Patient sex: F
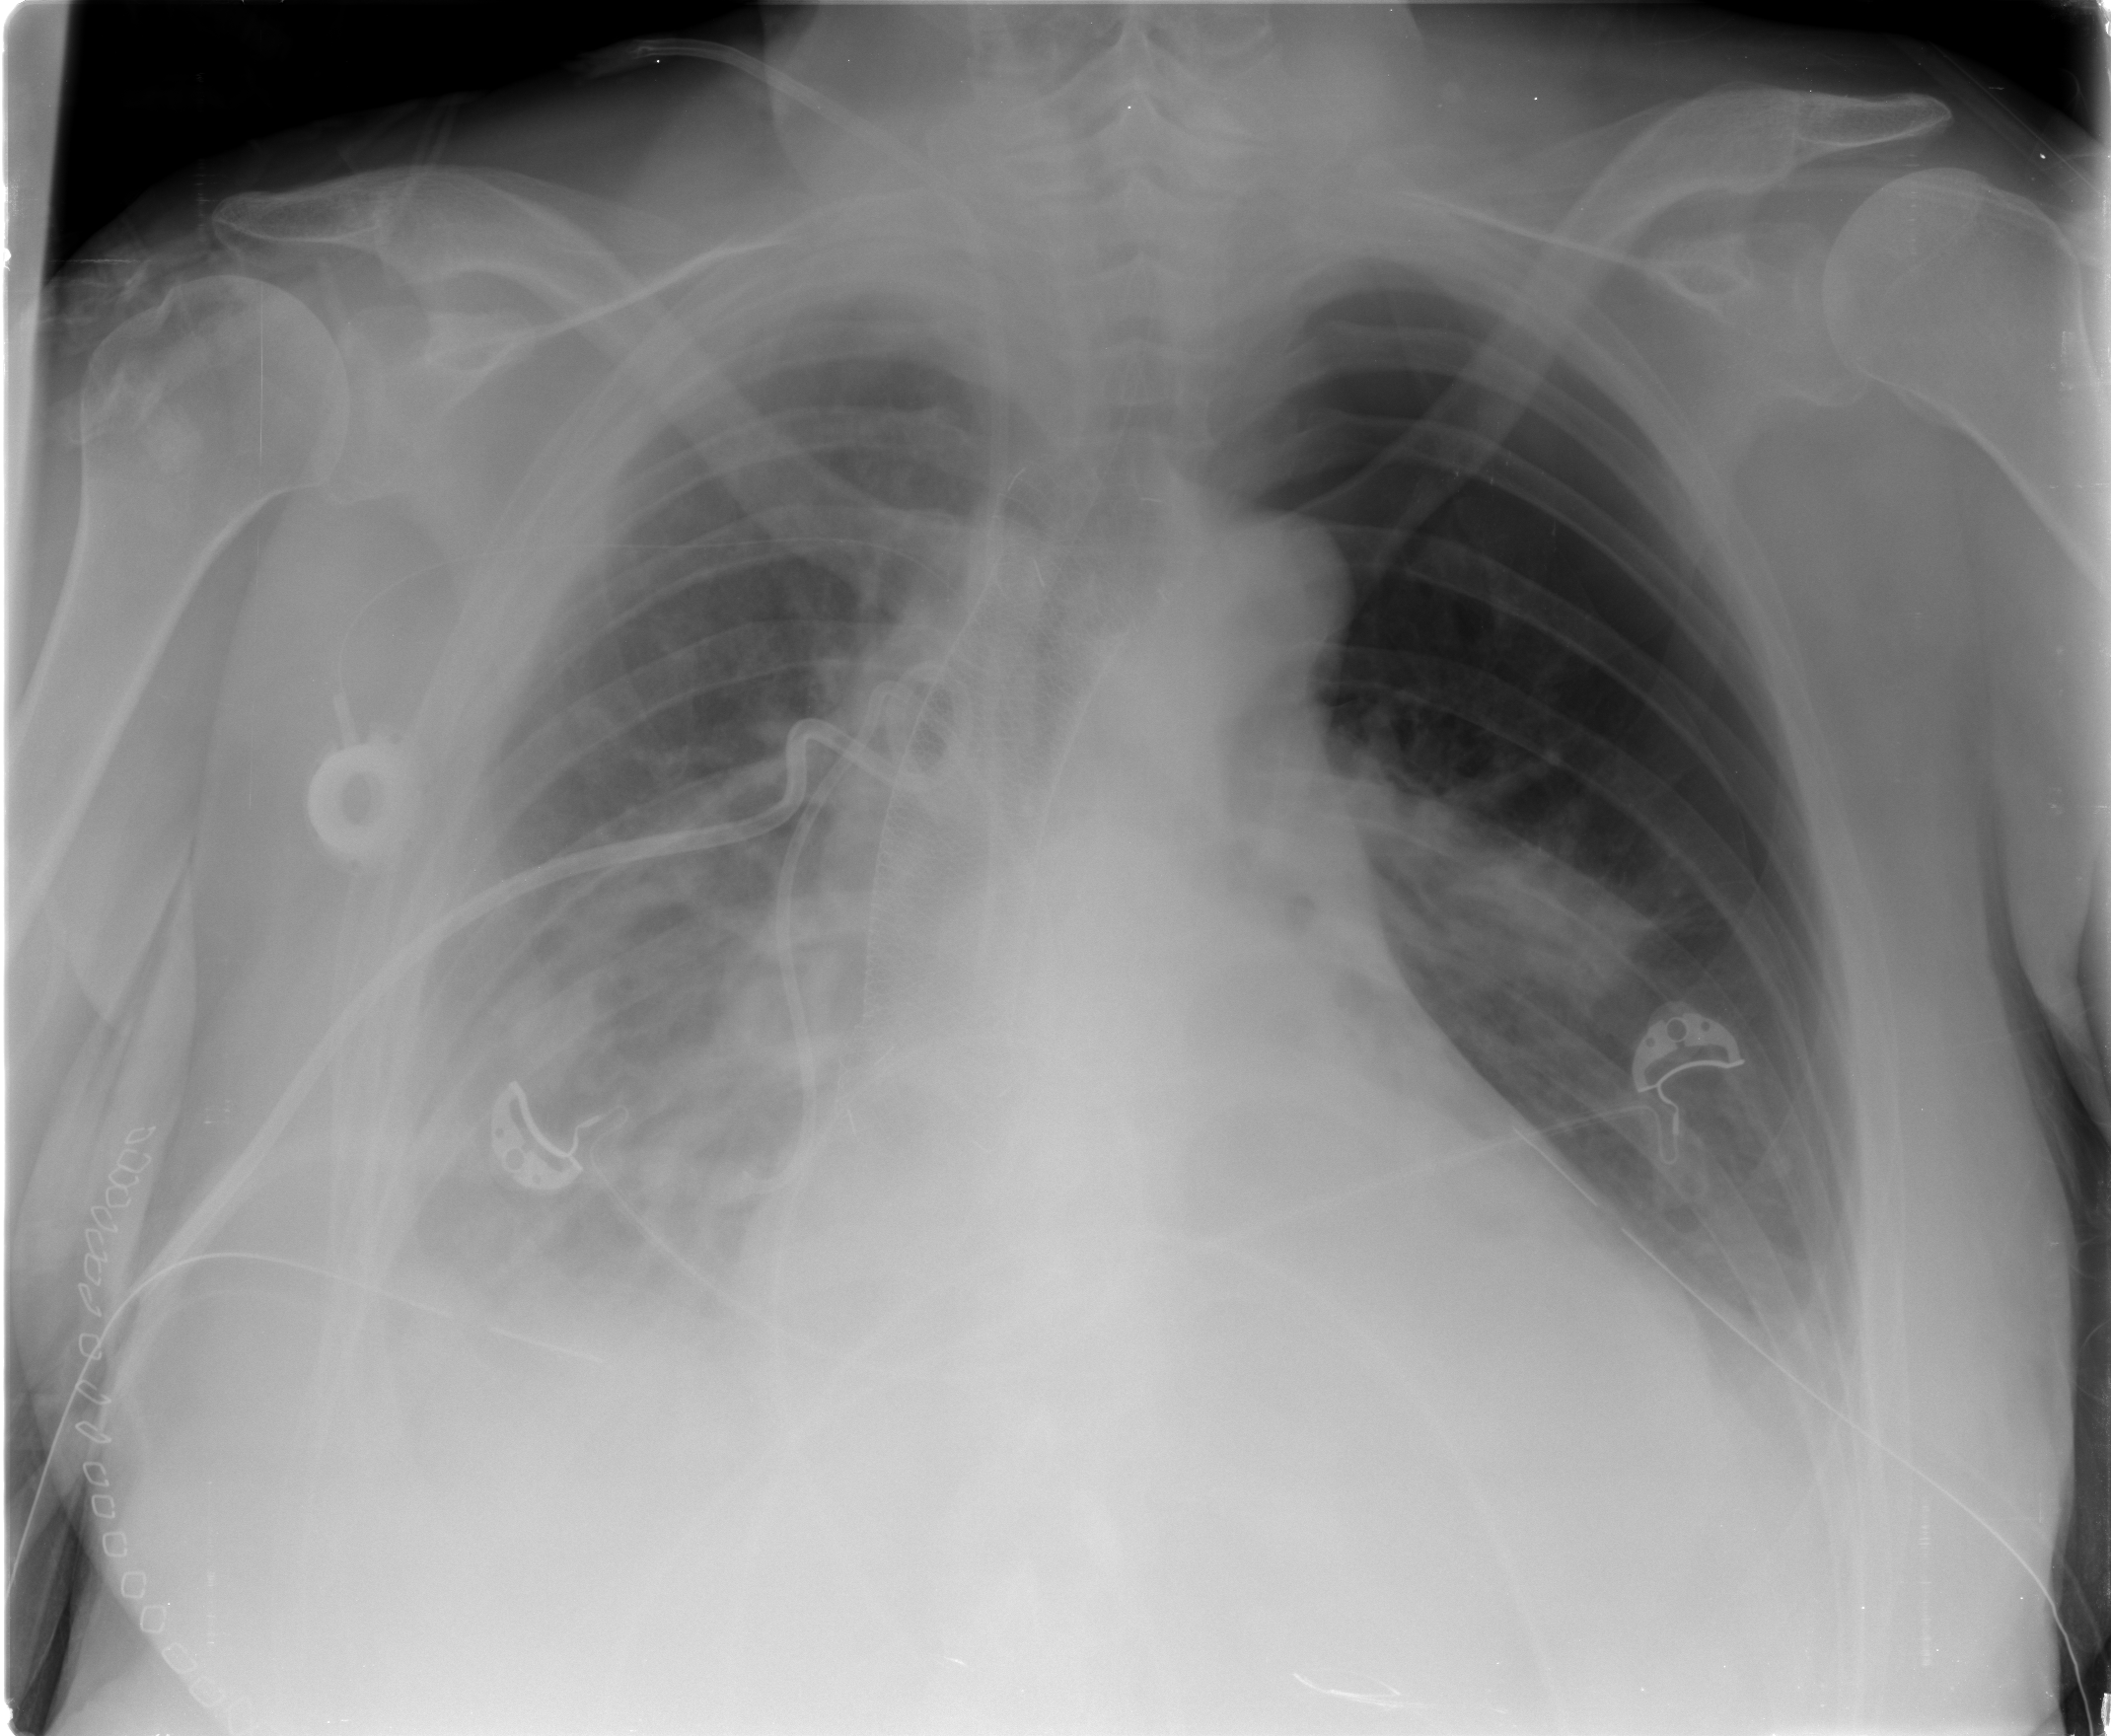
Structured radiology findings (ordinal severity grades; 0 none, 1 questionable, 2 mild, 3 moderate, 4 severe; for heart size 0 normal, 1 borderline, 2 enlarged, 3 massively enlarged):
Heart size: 2
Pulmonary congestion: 0
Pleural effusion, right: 2
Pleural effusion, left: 1
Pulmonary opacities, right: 0
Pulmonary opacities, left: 2
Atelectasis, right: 3
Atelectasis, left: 0